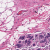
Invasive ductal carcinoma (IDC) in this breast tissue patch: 0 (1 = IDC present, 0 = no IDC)